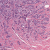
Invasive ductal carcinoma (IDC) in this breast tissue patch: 1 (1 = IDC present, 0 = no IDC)